Question: When starting to download files from my setup, it only appears and the button to show what appears in the next image:

What I want to do is to have that step by default without hitting details button and not showing the hide button.
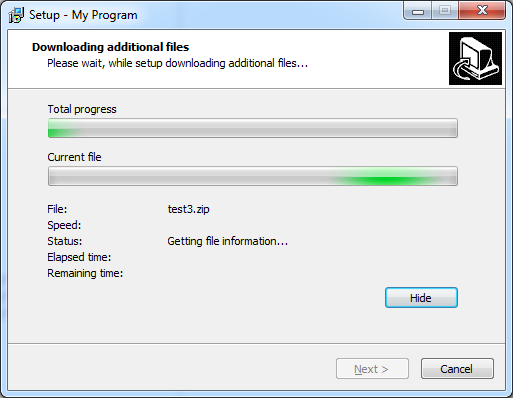
Answer: I assume, that we are talking about this <URL> member. Through this member you can set the 'Visible' property to False to hide that button.
To realize this without modifying the original scripts you can include the following piece of code into your existing script:
'''
procedure CurPageChanged(CurPageID: Integer);
begin
// if the downloader page was just shown, then...
if CurPageID = IDPForm.Page.ID then
begin
// show the detail components
idpShowDetails(True);
// and hide the details button
IDPForm.DetailsButton.Visible := False;
end;
end;
'''
And a screenshot: